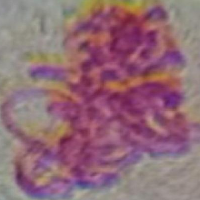
Label: metaphase